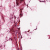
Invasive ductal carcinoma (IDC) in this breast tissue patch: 0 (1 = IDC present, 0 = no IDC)